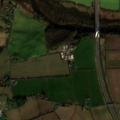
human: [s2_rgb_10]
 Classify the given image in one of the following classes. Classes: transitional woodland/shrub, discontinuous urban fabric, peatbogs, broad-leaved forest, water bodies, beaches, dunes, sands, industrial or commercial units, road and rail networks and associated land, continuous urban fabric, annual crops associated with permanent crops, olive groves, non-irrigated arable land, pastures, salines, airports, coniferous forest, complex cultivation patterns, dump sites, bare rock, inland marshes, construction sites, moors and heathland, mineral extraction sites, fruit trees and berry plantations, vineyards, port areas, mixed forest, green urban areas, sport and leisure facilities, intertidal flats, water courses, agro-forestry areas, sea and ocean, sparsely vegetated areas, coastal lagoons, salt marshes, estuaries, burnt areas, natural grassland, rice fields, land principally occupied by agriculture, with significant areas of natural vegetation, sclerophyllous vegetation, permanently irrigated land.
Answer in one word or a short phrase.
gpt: road and rail networks and associated land, non-irrigated arable land, pastures, broad-leaved forest, water courses